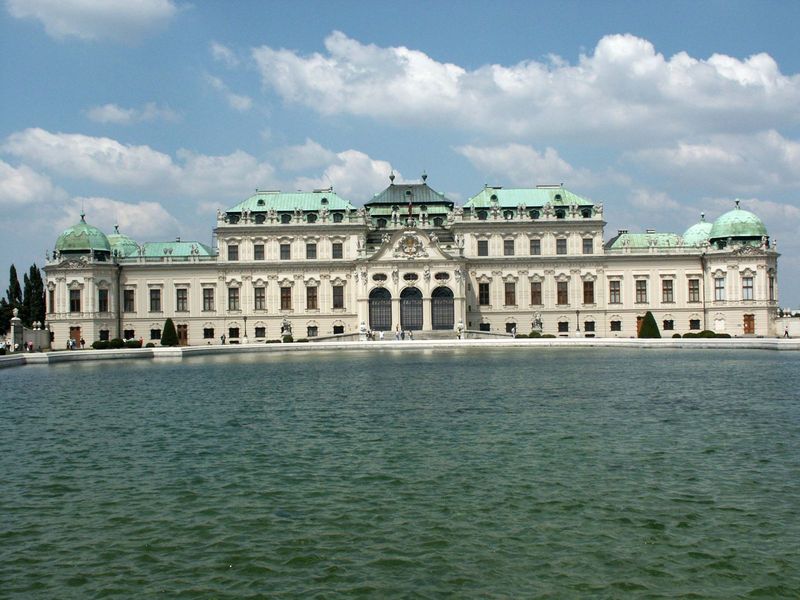
Titel: Oberes Belvedere
Künstler: Johann Lukas von Hildebrandt
Standort: Wien (EU - AUT)
Schlagwörter: blau, flügel, himmel, wasser, weiß, wolken, grün, menschen, see, teich, fenster, dach, gebäude, schloss, architektur, barock, brunnen, turm, fassade, giebel, besucher, kuppel, treppe, foto, kupfer, portal, mansarde, freitreppe, achsen, wasserschloss, europa, flügelanlage, buchsbaum, kuppfel, kupferdach, kupferdächer, schloss schönbrunn, gschloss, kuüferdach, kupferblechdach